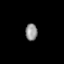
Tissue: prostate
Cell type: T cells
Senescence score: 0.3016
Nuclear area (px): 198
Mean DAPI intensity: 145.924